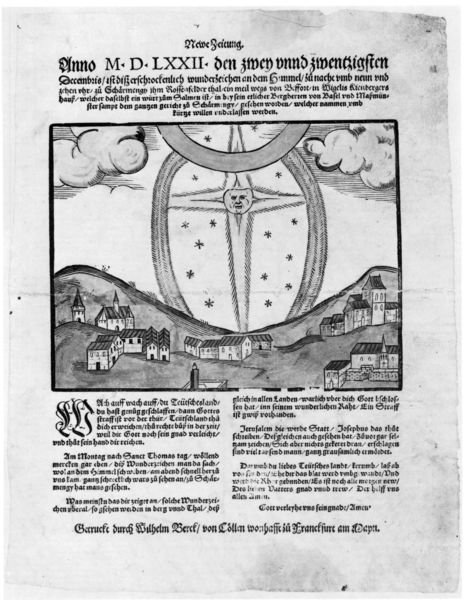
Titel: Newe Zeitung. Ann M.D. LXXII
Standort: Zürich.
Institution: Wickiana
Schlagwörter: berg, gott, himmel, wolken, kirchturm, landschaft, stadt, grau, schwarz, weiss, zeichnung, haus, wiese, alt, bart, geschichte, gesicht, rahmen, bild, häuser, hügel, kirche, sonne, blatt, tal, kreis, oval, rund, turm, schrift, papier, bogen, berge, gebirge, dorf, dächer, grafik, graphik, spalten, idylle, mond, buch, kreuz, stern, druck, halbmond, schwarz weiss, sterne, stich, titel, seite, illustration, text, zeitung, buchstaben, buchdruck, buchseite, jahr, schein, mittelalter, siedlung, zeilen, emblem, welt, flugblatt, schutz, historisch, wilhelm, kreut, latein, regenbogen, initial, artikel, majuskel, schien, klammer, manuskript, anno, geschrieben, buchseit, mandoladarstellung, erdkreis, 16ßßß, 1622, anno mdlxxii